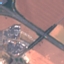
Land use / land cover: Highway